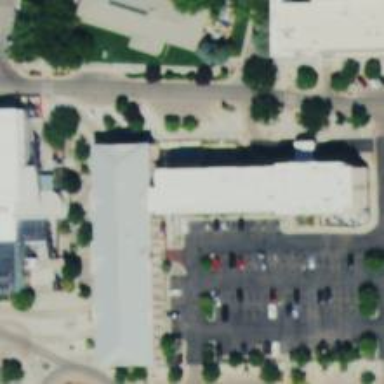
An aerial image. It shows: Parking space is available.